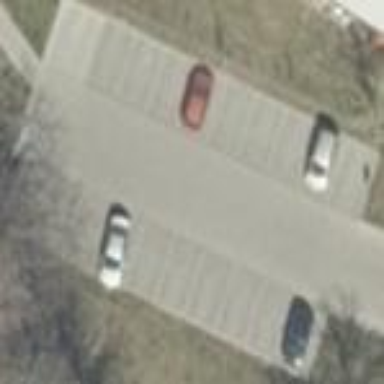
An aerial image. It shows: Parking area with surface.